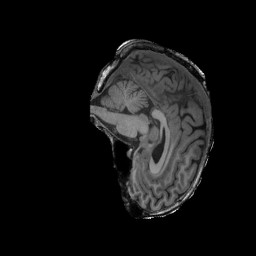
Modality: T1w
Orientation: sagittal
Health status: ill
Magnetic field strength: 3 T